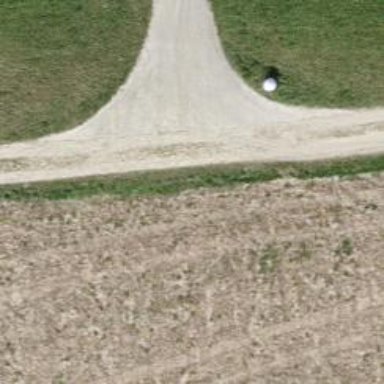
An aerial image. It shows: Well-maintained track road of grade 1.